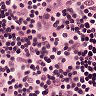
Metastatic tissue present: no